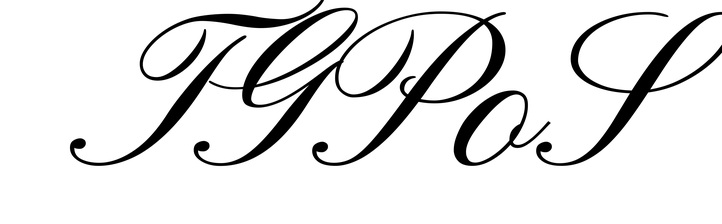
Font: PinyonScript-Regular